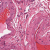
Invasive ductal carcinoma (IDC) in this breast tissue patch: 0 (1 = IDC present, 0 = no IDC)